Aerial crown-view tile of a tropical tree (Barro Colorado Island, Panama), acquired 20250715:
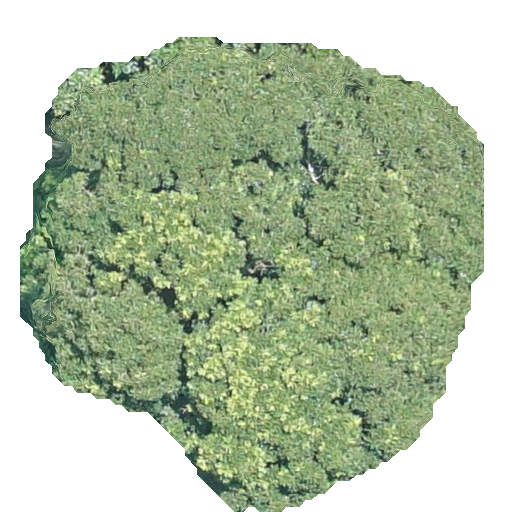
Species: Dipteryx oleifera
GBIF accepted scientific name: Dipteryx oleifera
Crown area: 246.663 m²